Aerial crown-view tile of a tropical tree (Barro Colorado Island, Panama), acquired 20240813:
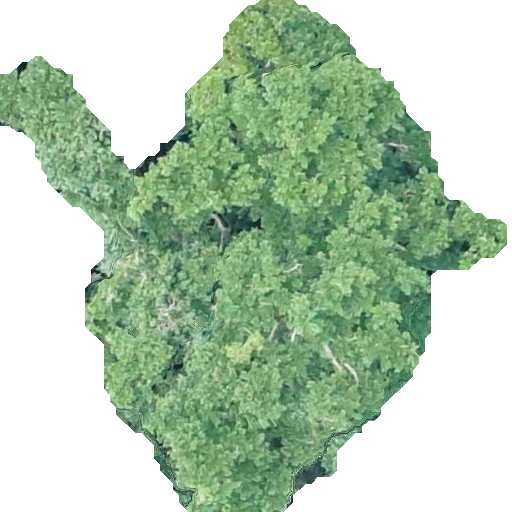
Species: Platypodium elegans
GBIF accepted scientific name: Platypodium elegans
Crown area: 215.881 m²